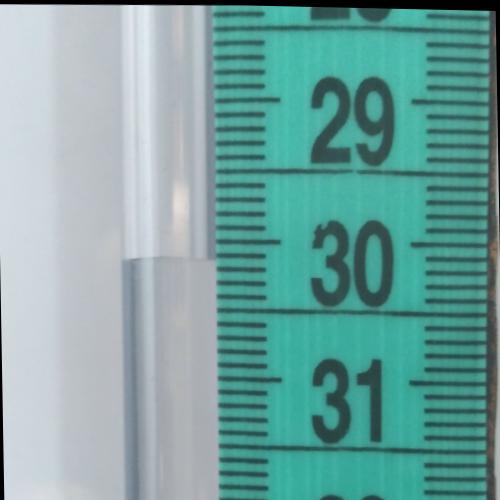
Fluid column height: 30.1 cm